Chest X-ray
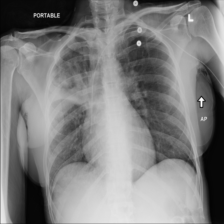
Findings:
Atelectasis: positive
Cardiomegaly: negative
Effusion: negative
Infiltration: positive
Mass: negative
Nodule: negative
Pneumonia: negative
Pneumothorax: negative
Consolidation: negative
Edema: negative
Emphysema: negative
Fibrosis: negative
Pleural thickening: negative
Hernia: negative